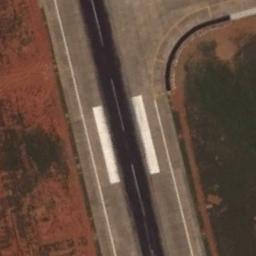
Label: runway